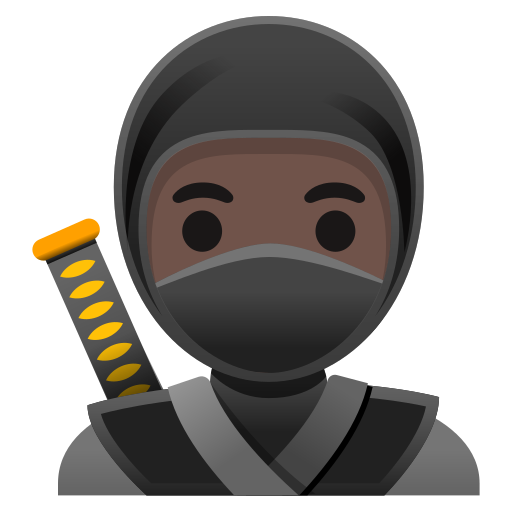
Emoji: 🥷🏿